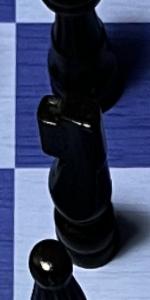
Label: Knight_Black